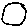
Label: circle